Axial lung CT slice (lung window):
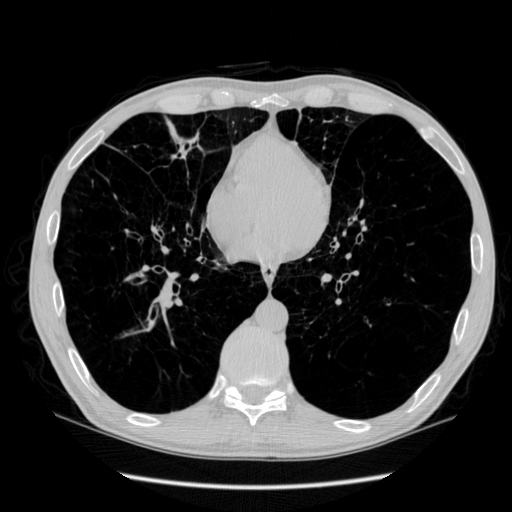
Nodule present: no